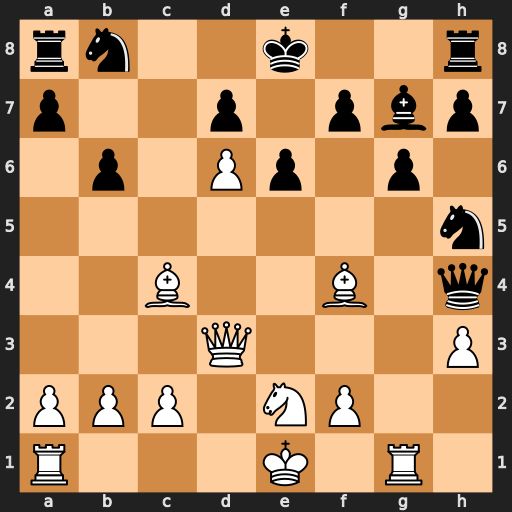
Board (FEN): rn2k2r/p2p1pbp/1p1Pp1p1/7n/2B2B1q/3Q3P/PPP1NP2/R3K1R1
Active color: w
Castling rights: Qkq
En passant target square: -
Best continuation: Bg5 Qxc4 Qxc4